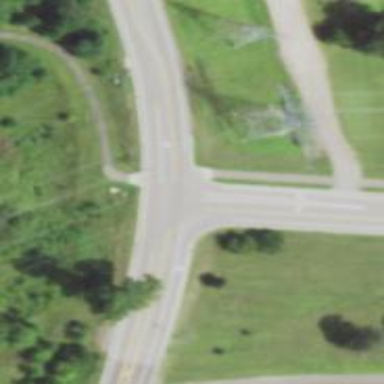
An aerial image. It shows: Unmarked asphalt crossing on cycleway road.